Question: I have written 2 queries and I need to look at combining them, into what I think would have to be a cursor. The first query looks like this-
'''
DECLARE @Date DATETIME
SET @Date = '12-July-2014'
SELECT Date AS SaturdayDate
, DayOfWeek
FROM (
SELECT DATE
, DATENAME(DW,DATE) as DayOfWeek
, ROW_NUMBER() OVER (ORDER BY Date) AS rownum
FROM tblCalender
WHERE DATENAME(DW,DATE) = 'Saturday'
AND Date > @Date
) AS t
WHERE t.rownum % 4 = 0
AND DATEPART(YEAR, Date) = DATEPART(Year, GETDATE())
'''
returns every 4th Saturday for the rest of the year past the 12th July -
'''
SaturdayDate |DayOfWeek
2014-08-09 00:00:00.000 |Saturday
2014-09-06 00:00:00.000 |Saturday
2014-10-04 00:00:00.000 |Saturday
2014-11-01 00:00:00.000 |Saturday
2014-11-29 00:00:00.000 |Saturday
2014-12-27 00:00:00.000 |Saturday
'''
This is perfect for what I need, then i need to run an update query using the result of the above as the '@SaturdayDate' parameter (need it to cycle through and update every record)
'''
UPDATE dbo.tblStaffRota
SET StartTime = '11:00:00'
WHERE (EmployeeID IN ('JJJ','HSW', 'GPH', 'DVD'))
AND (StartTime = '10:30:00')
AND (Date BETWEEN @SaturdayDate - 6 AND @SaturdayDate)
'''
So the update query will cycle through the result of the first query updating each date with the new start time, not sure how to progress with this and all the answers I've found haven't quiet helped. Hopefully this is clear enough. Thanks
*additional note - The update needs to look at the days in the previous week to each saturday that appears and change whatever the start time is.
Sample of tables being used.

Based on this the update would change the start time on the 18th and 19th if the Saturday was in the list.
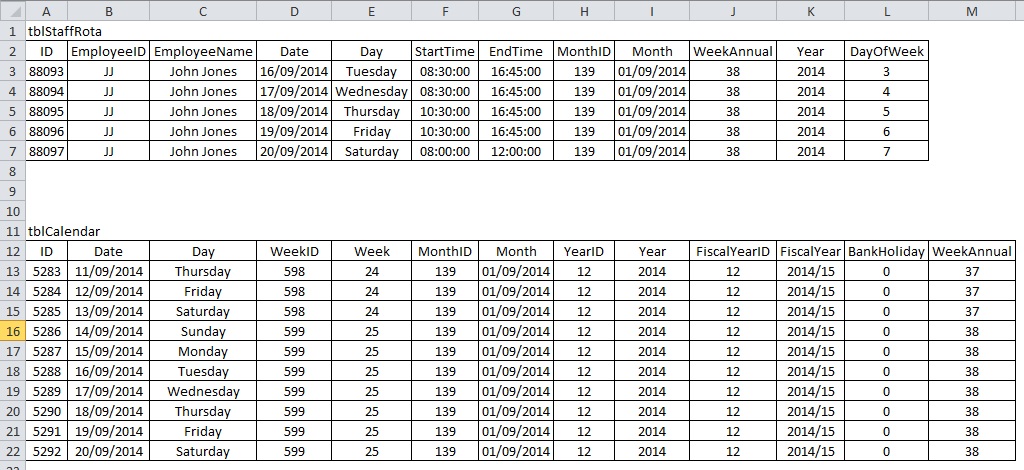
Answer: Looks like you need something like (Note: below script have not been tested) ..
based on posted sample data:
'''
DECLARE @Date DATETIME
SET @Date = '12-July-2014'
UPDATE STAFFROTA
SET StartTime = '11:00:00'
FROM dbo.tblStaffRota STAFFROTA
INNER JOIN
(
SELECT DATEADD(d, -6, Date) AS SaturdayDateStart, Date AS SaturdayDateEnd
, DayOfWeek
FROM (
SELECT DATE
, DATENAME(DW,DATE) as DayOfWeek
, ROW_NUMBER() OVER (ORDER BY Date) AS rownum
FROM tblCalender
WHERE DATENAME(DW,DATE) = 'Saturday'
AND Date > @Date
) AS t
WHERE t.rownum % 4 = 0
AND DATEPART(YEAR, Date) = DATEPART(Year, GETDATE())
) SAT
ON STARFFROTA.[Date] BETWEEN SAT.SaturdayDateStart AND SAT.SaturdayDateEnd
WHERE (STARFFROTA.EmployeeID IN ('JJJ','HSW', 'GPH', 'DVD'))
AND (STARFFROTA.StartTime = '10:30:00')
'''